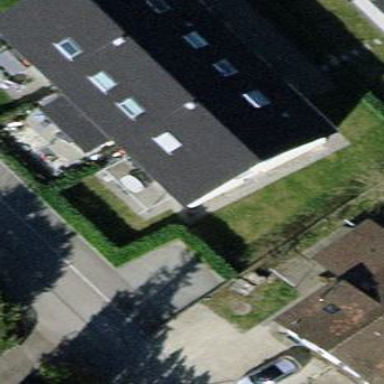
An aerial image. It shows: Terrace building with gabled roof.